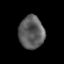
Tissue: prostate
Cell type: T cells
Senescence score: 0.2729
Nuclear area (px): 811
Mean DAPI intensity: 93.116